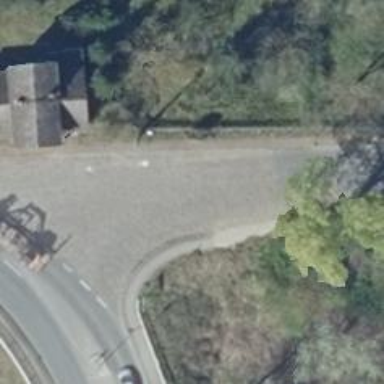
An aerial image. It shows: Residential road with sidewalk on the left side.